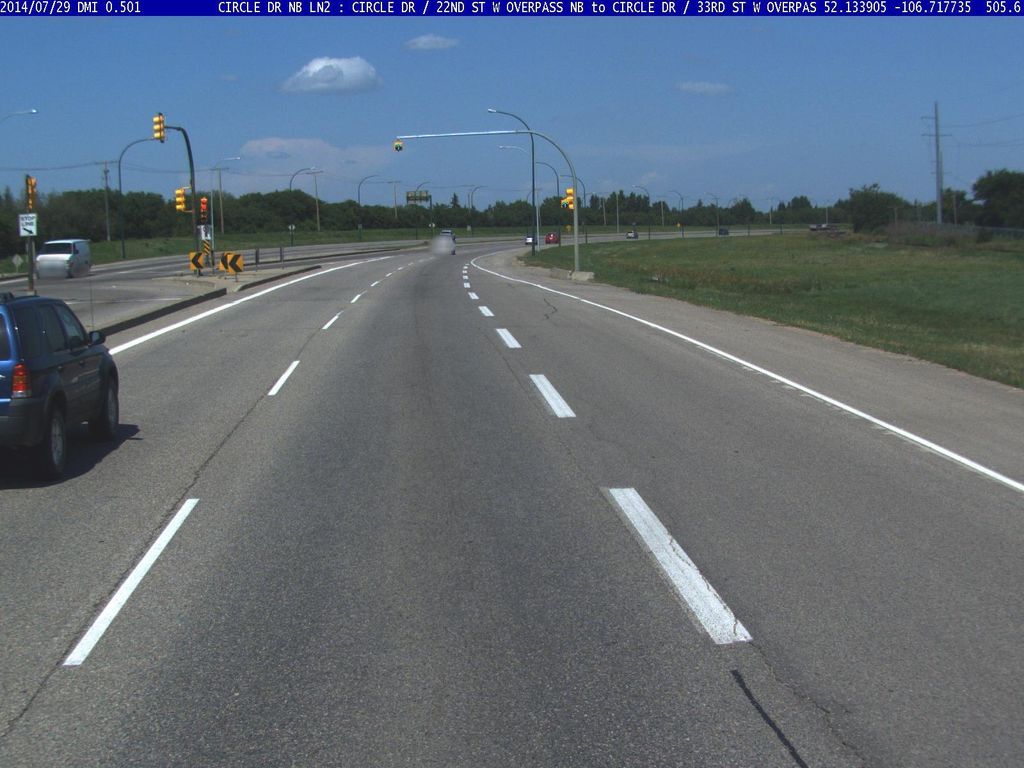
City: saskatoon